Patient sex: M
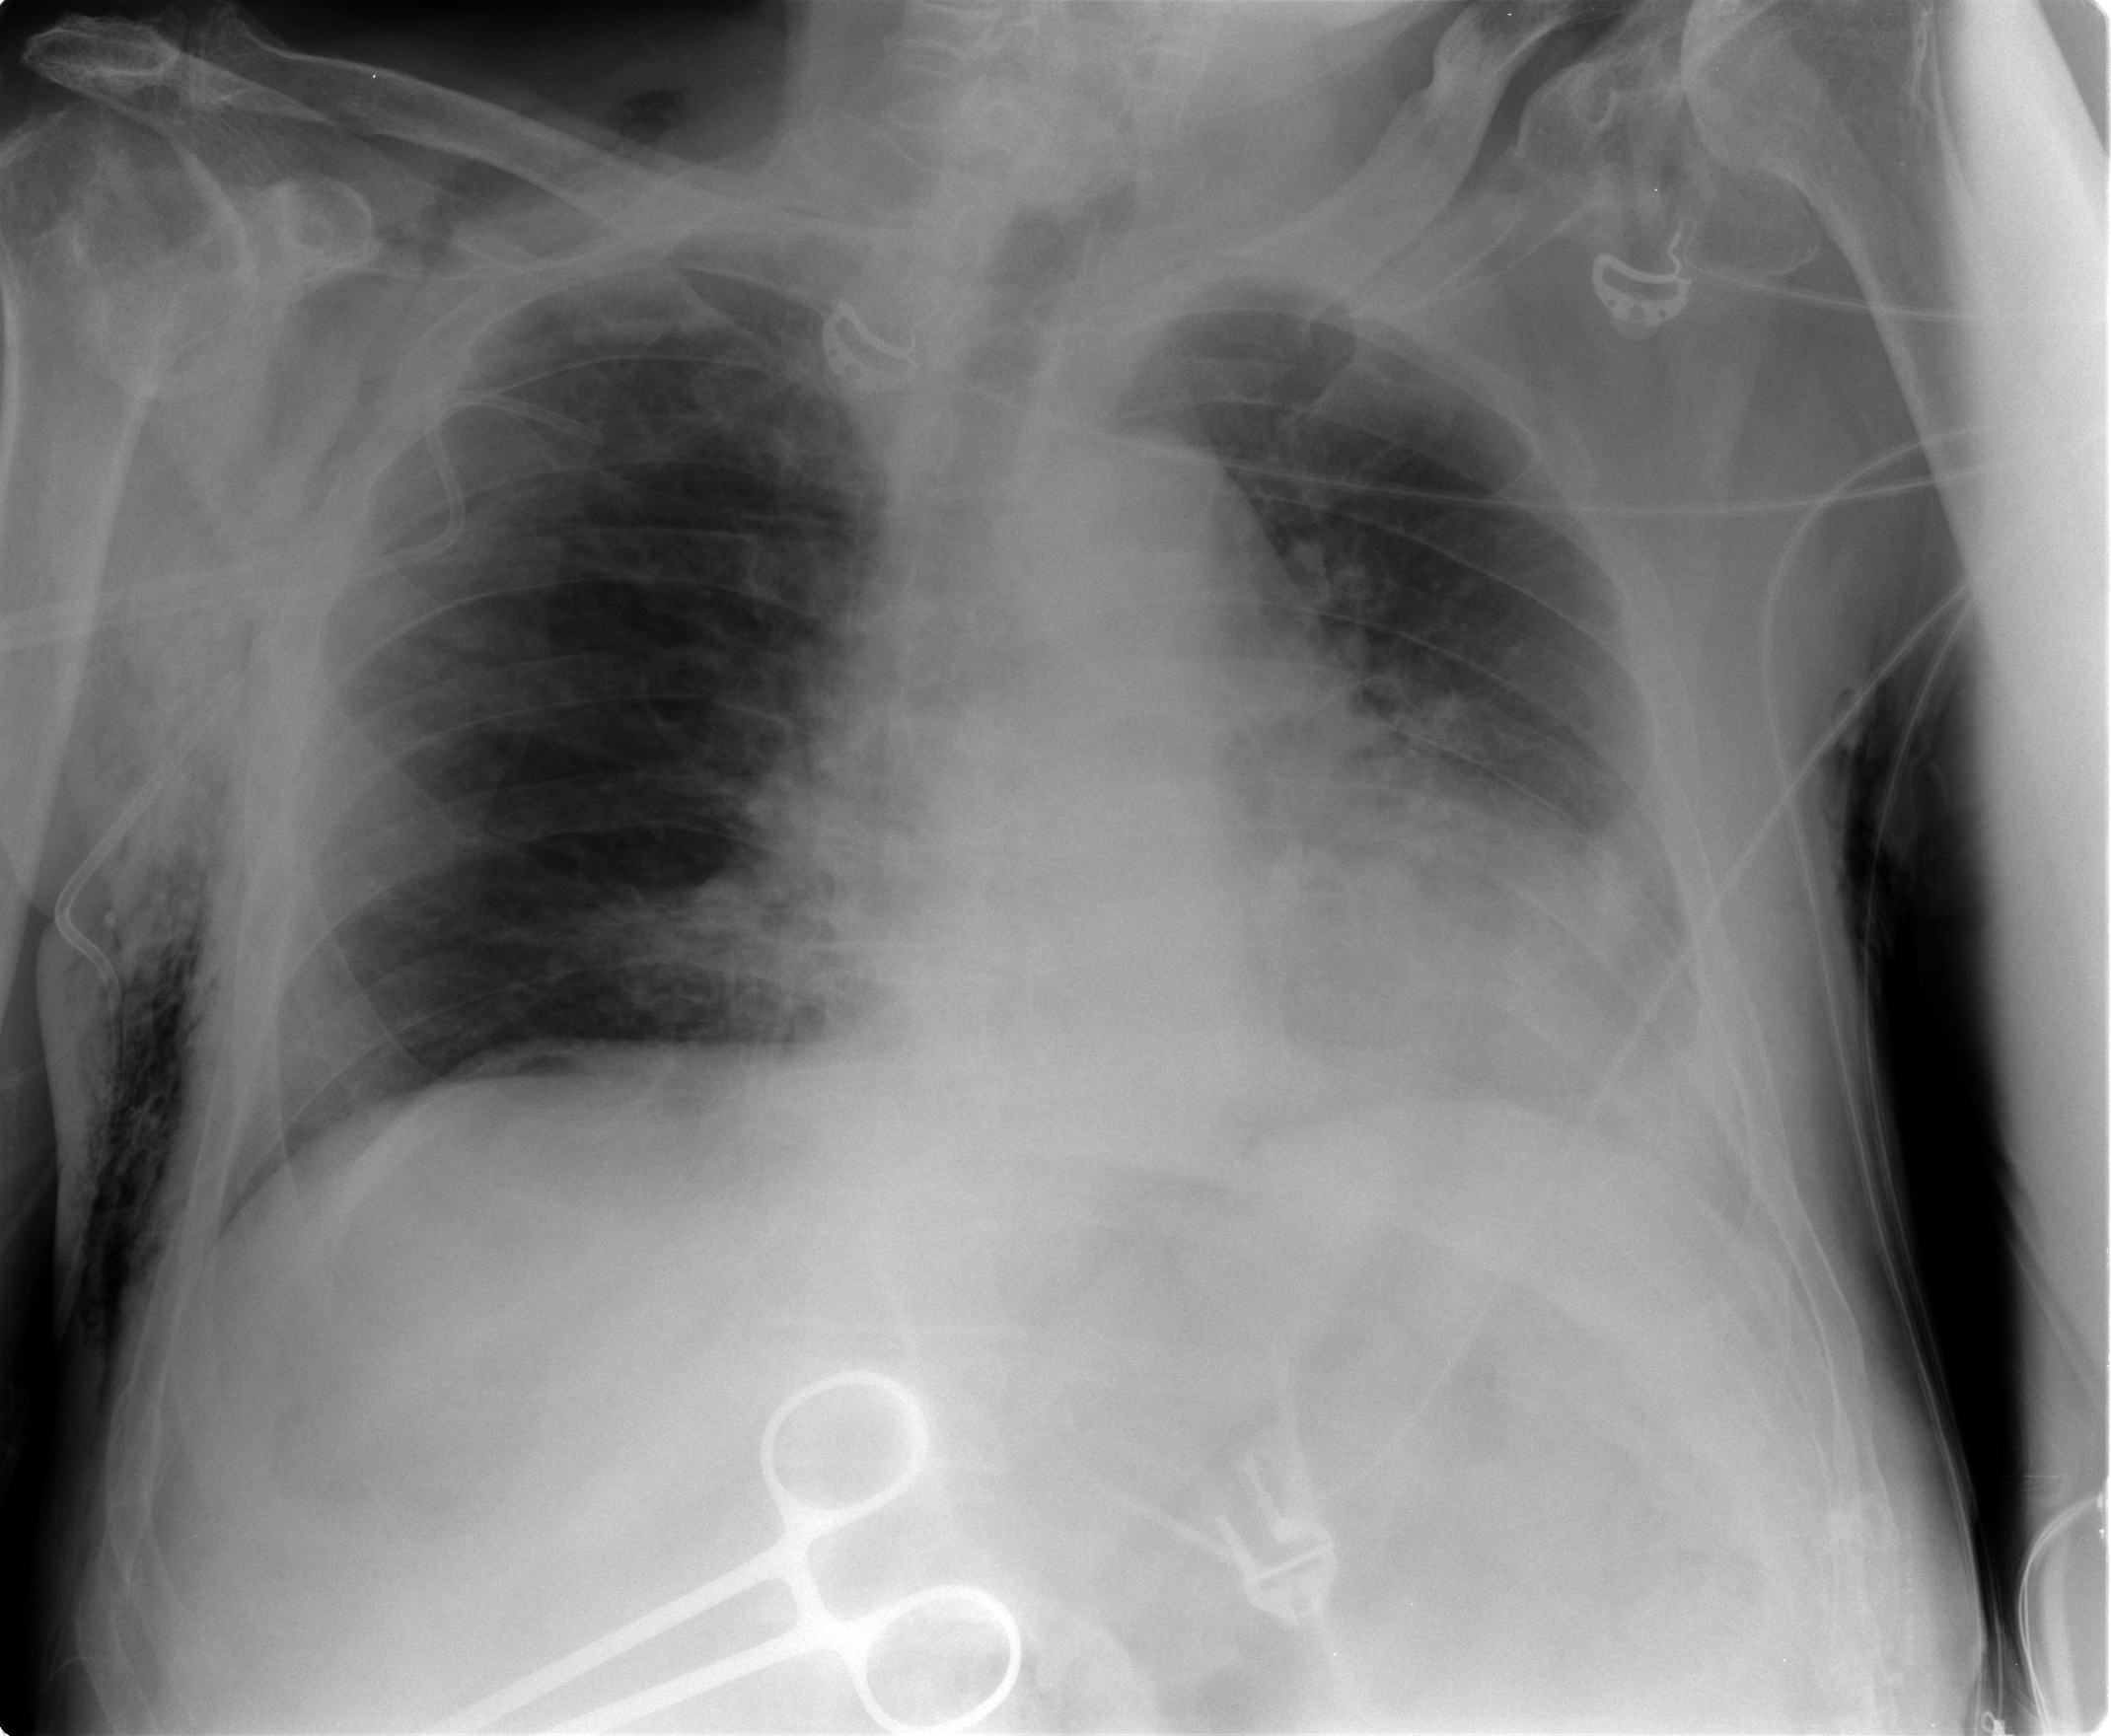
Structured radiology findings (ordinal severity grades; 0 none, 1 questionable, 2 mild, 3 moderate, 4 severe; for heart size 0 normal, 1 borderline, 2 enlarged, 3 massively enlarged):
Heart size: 1
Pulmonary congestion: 2
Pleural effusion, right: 0
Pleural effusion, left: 1
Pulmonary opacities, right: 0
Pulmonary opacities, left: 1
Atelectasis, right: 0
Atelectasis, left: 1